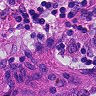
Metastatic tissue present: no